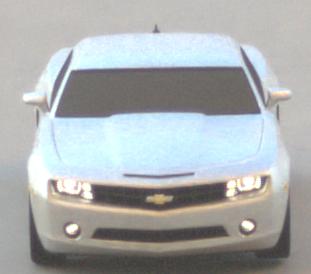
Make: Chevrolet
Model: Camaro Cabriolet 6.2 V8
Detailed model: Camaro (V) Coupé
Model produced from: 2011/09
Model produced until: 2014/02
Doors: 2
Color: white
Road condition: dry road
Daytime: sunrise or sunset
Contrast: medium contrast